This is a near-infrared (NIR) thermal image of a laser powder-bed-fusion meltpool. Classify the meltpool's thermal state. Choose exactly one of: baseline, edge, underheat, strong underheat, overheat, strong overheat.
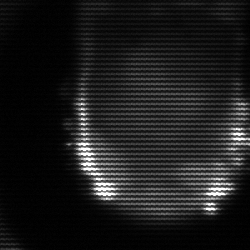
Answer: baseline